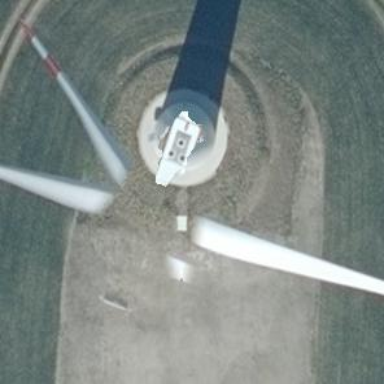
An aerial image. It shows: Wind generator in the form of horizontal axis wind turbine.